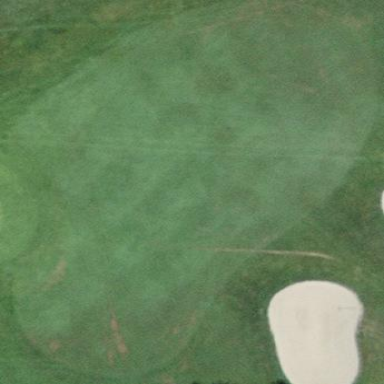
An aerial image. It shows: Golf fairway surrounded by grass.